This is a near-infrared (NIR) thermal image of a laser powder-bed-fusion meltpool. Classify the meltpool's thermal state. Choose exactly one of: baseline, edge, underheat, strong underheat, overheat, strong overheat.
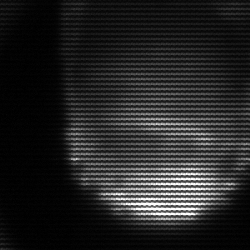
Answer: edge